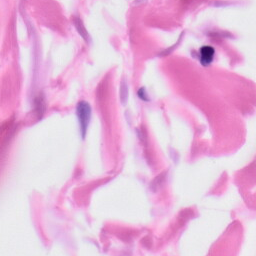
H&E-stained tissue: Skin